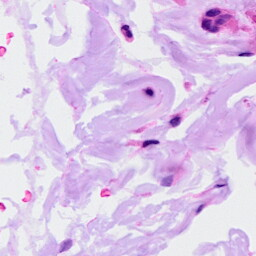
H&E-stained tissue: Ovarian